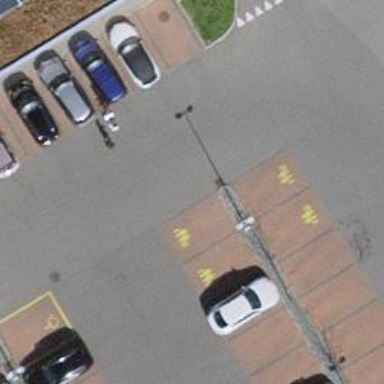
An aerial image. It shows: Charging station.